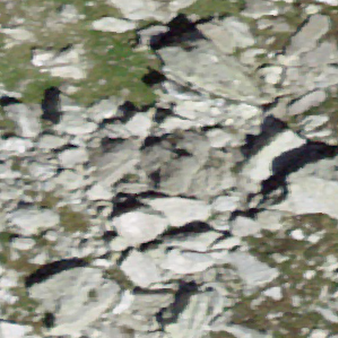
Label: bouldering_area